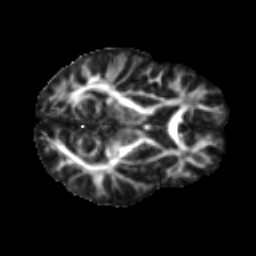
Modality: FA
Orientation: axial
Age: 16
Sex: male
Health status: ill
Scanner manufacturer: ge
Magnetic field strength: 3 T
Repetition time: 6.752 s
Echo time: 0.079 s